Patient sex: M
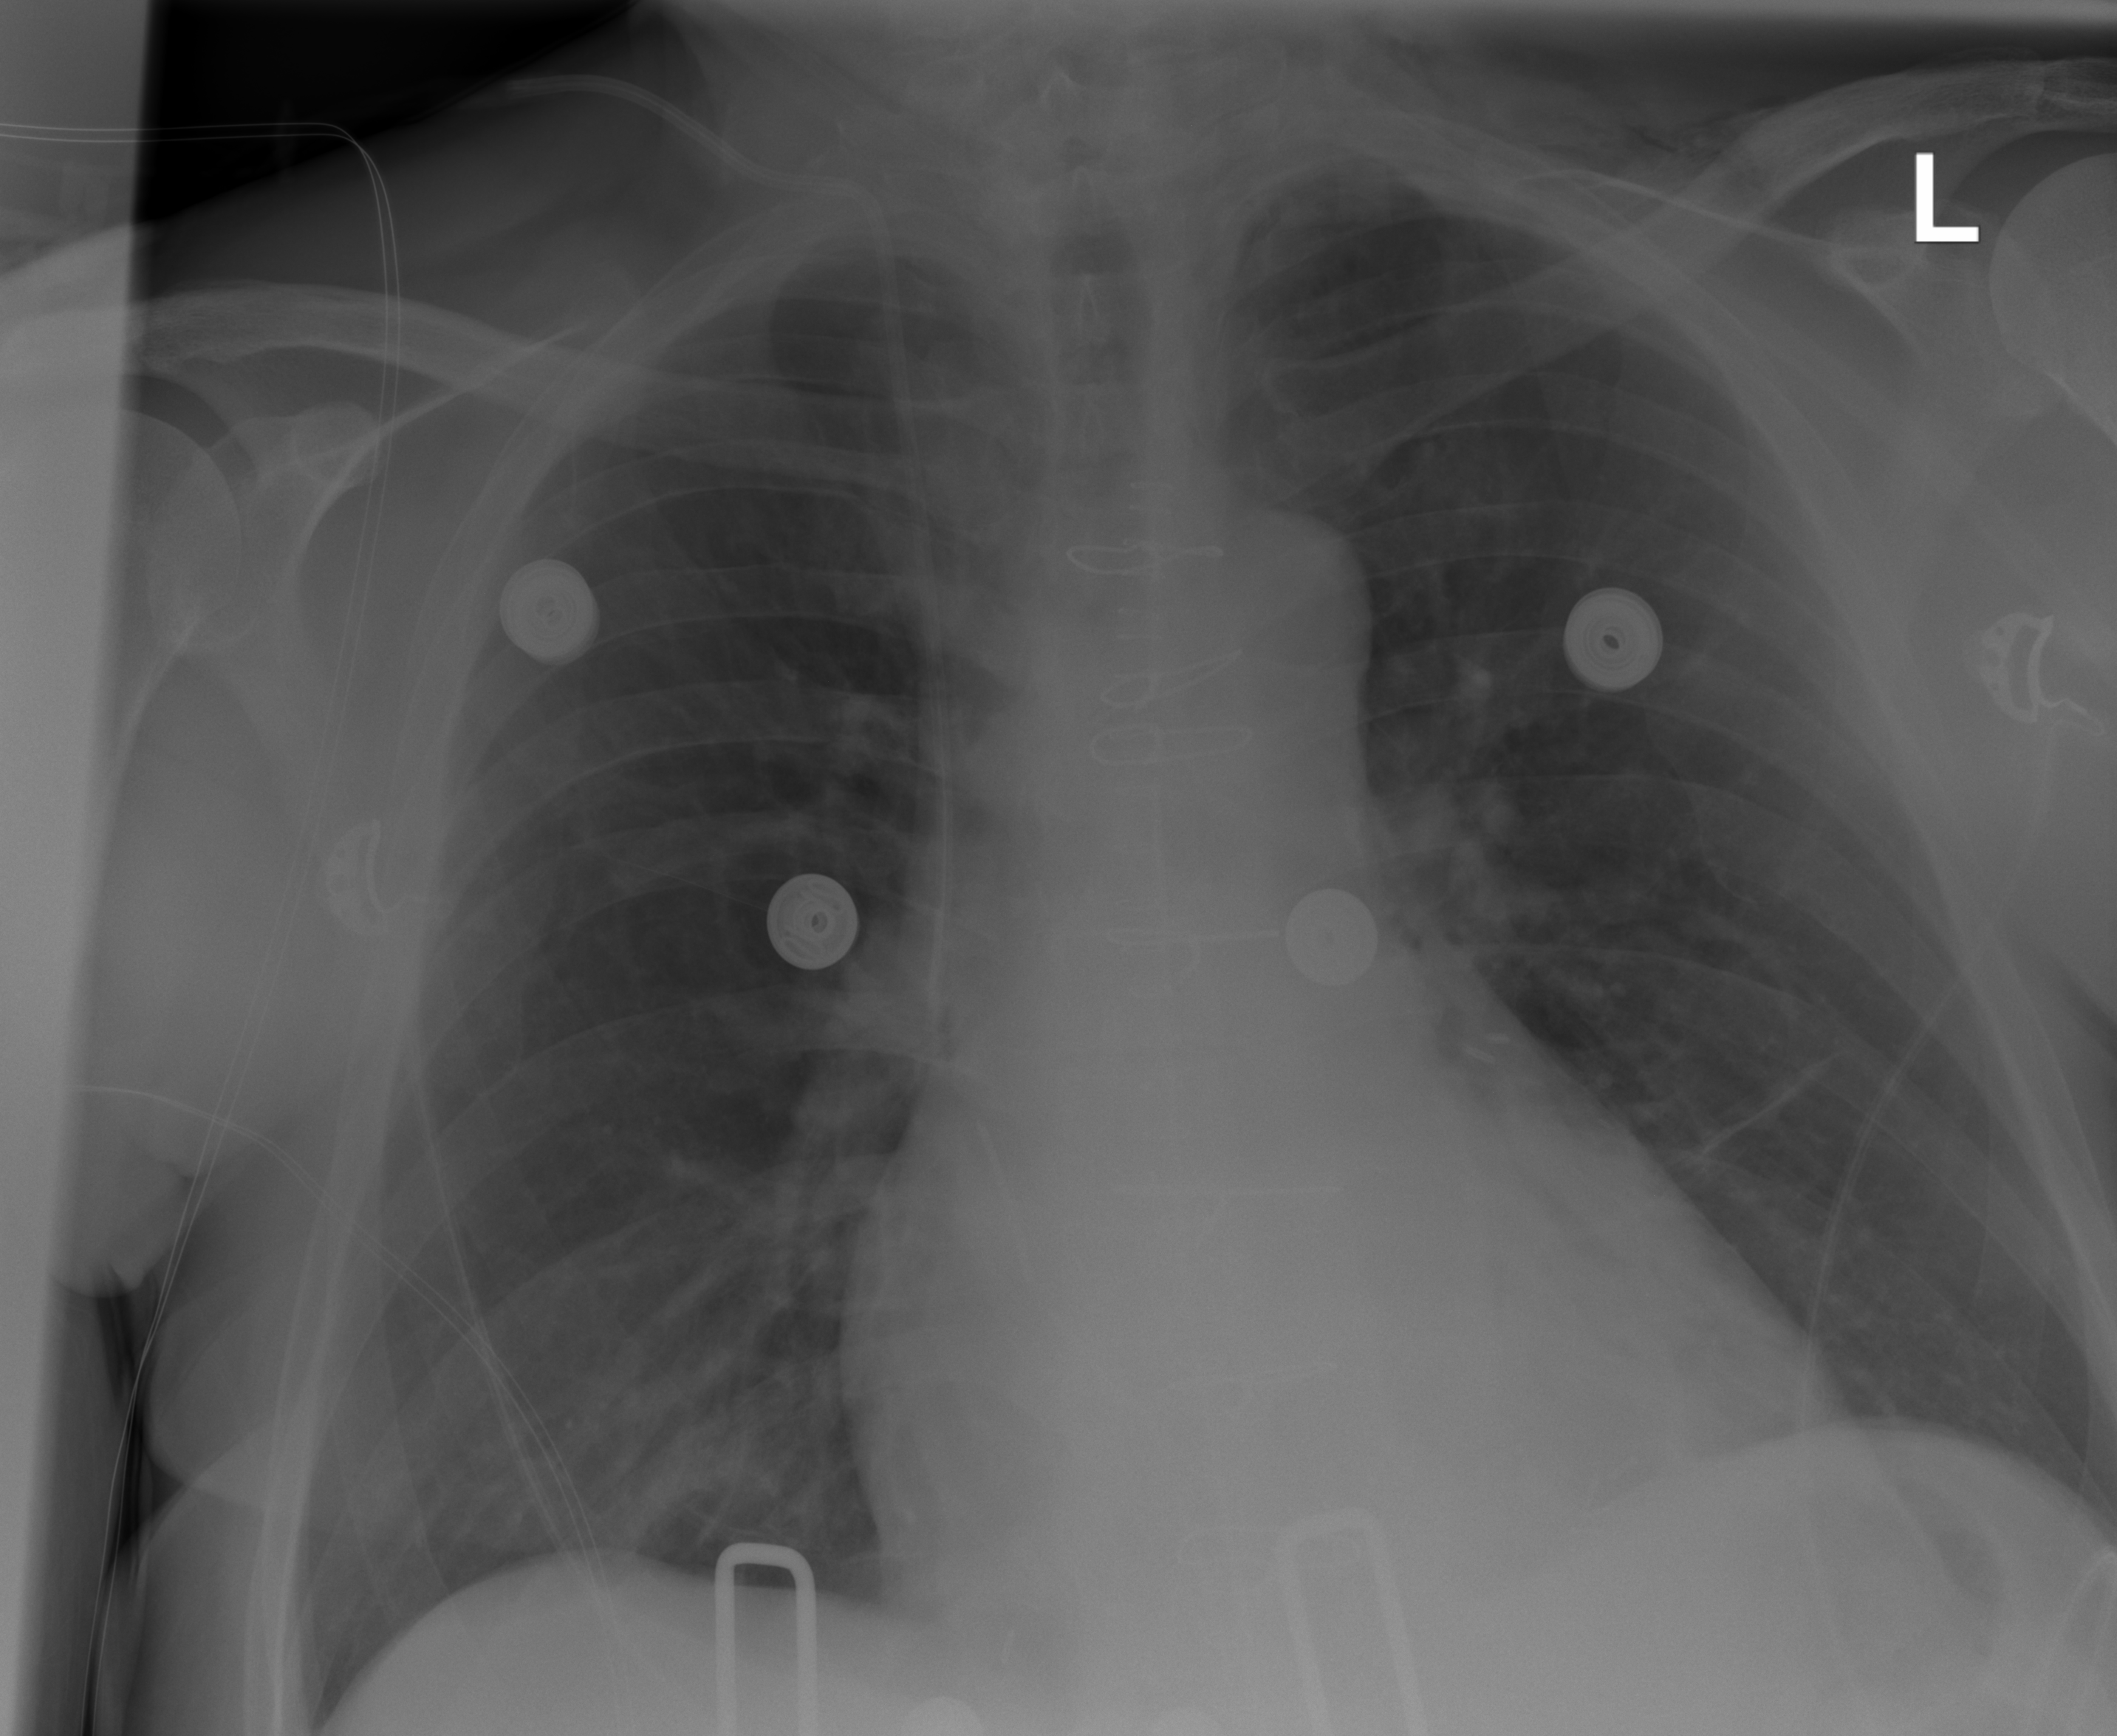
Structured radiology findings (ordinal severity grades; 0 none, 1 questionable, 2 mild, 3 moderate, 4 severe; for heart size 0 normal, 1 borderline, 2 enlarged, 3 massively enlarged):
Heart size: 0
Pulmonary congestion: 0
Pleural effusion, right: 0
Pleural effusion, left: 0
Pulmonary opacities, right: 0
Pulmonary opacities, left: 0
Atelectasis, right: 0
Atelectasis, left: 2